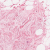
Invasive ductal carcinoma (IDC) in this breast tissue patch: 0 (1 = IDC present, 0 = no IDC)